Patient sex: M
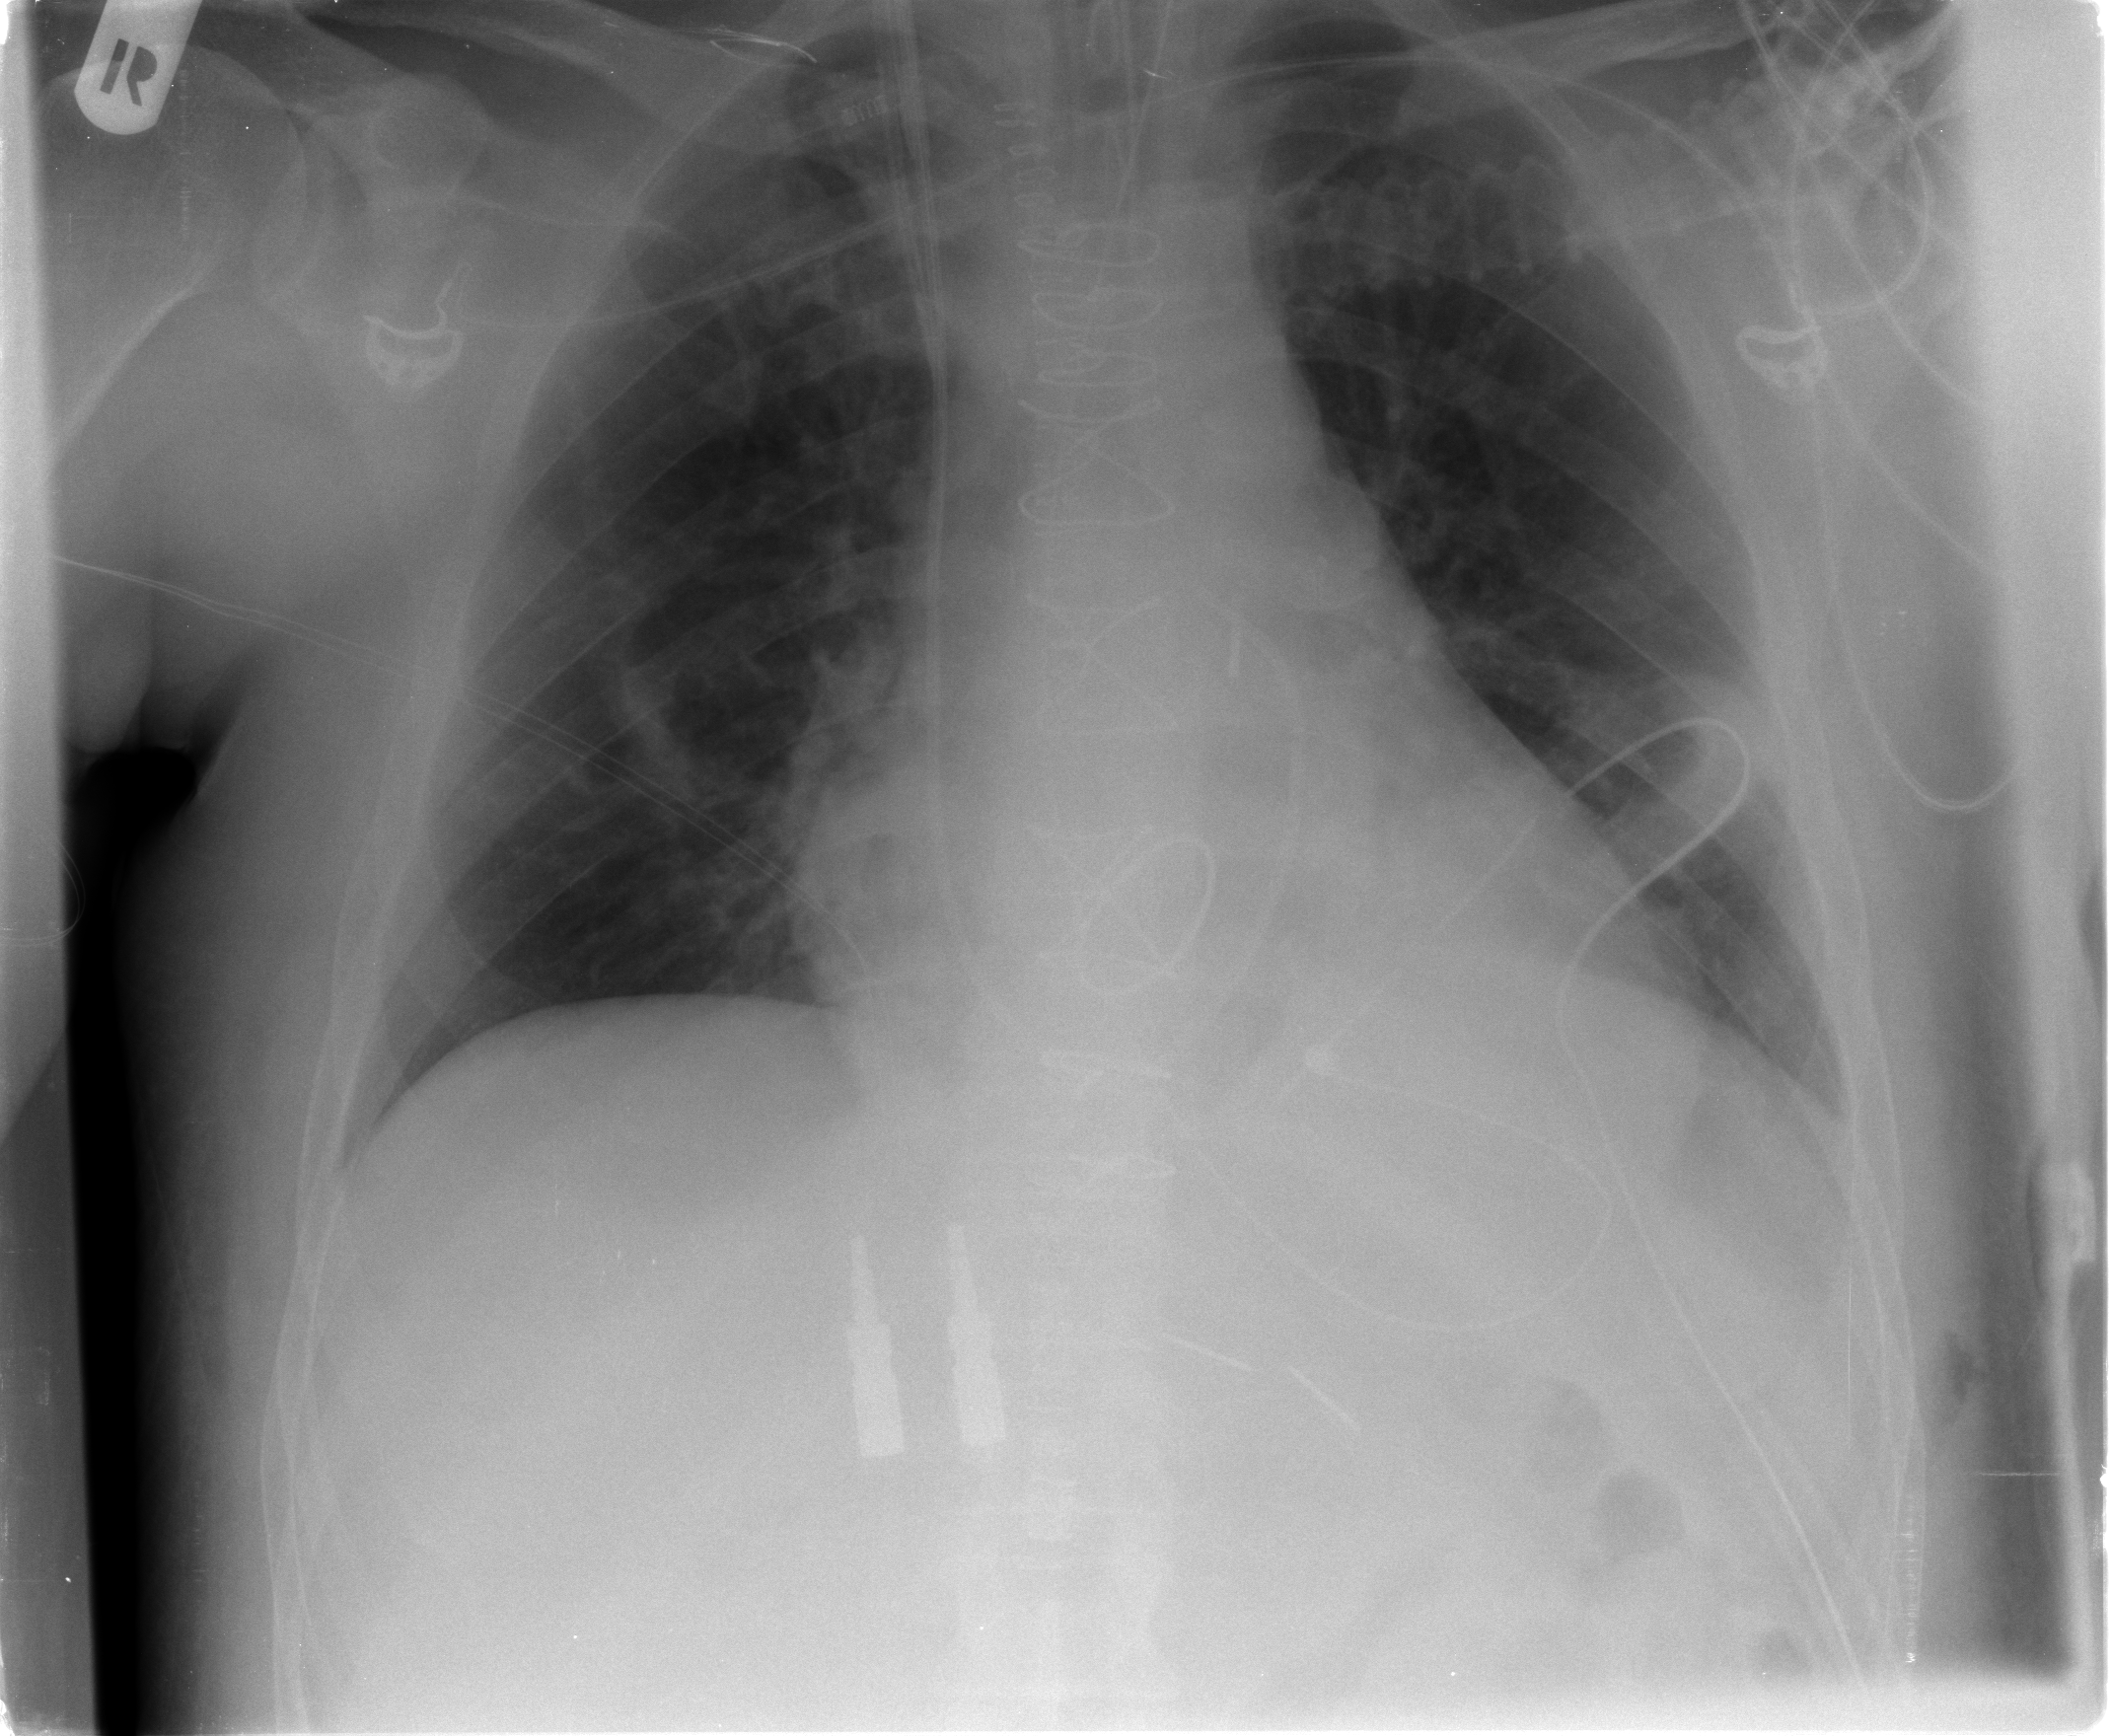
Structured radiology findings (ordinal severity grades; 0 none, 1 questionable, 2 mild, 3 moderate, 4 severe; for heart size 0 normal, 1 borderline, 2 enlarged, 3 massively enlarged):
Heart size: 2
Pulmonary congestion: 2
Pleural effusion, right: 0
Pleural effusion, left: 0
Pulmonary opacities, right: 2
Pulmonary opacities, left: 0
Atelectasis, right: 2
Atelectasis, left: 2